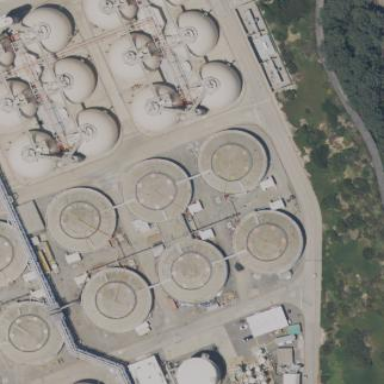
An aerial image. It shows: Storage tank that is man-made.